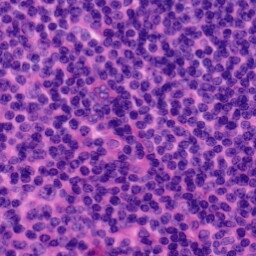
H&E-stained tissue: Tonsil